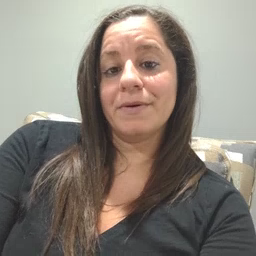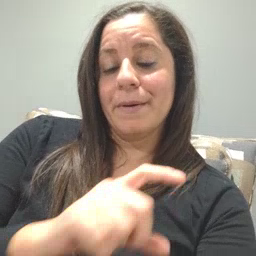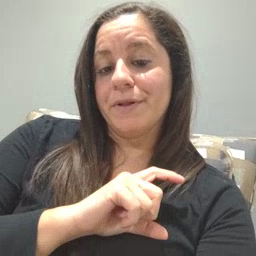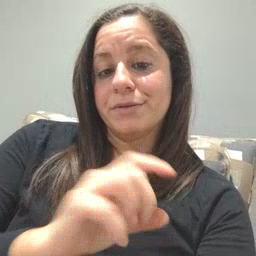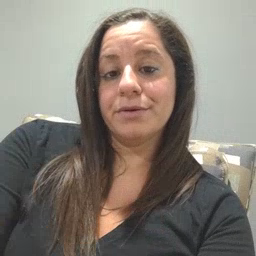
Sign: police